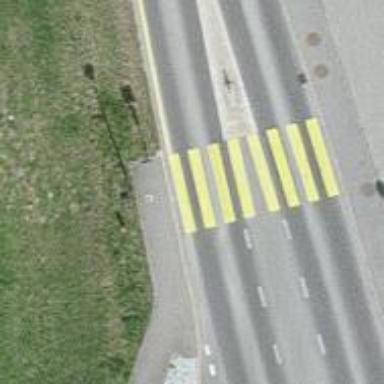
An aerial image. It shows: Zebra crossing on the road.